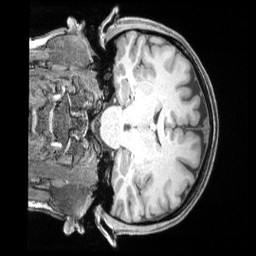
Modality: T1w
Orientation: coronal
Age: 40
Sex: female
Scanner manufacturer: siemens
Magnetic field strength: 3 T
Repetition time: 2 s
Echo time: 0.00211 s